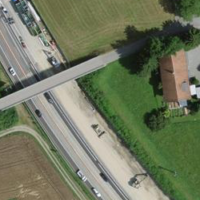
EUNIS habitat code: 57
Species observed at this site:
Milvus milvus
Ardea alba
Phalacrocorax carbo